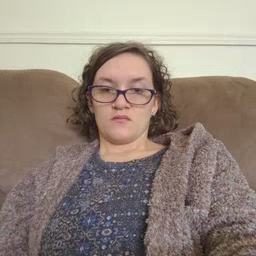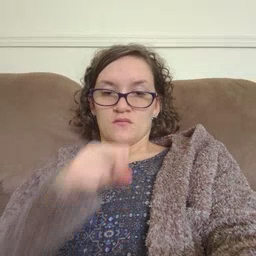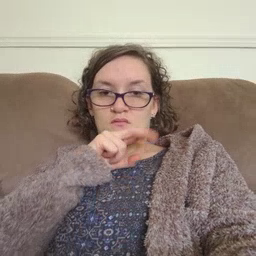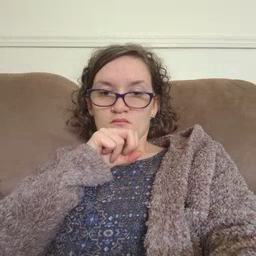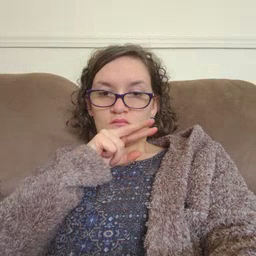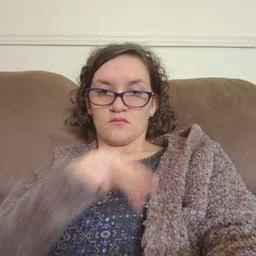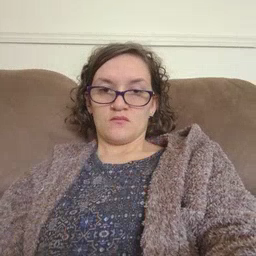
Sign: frog